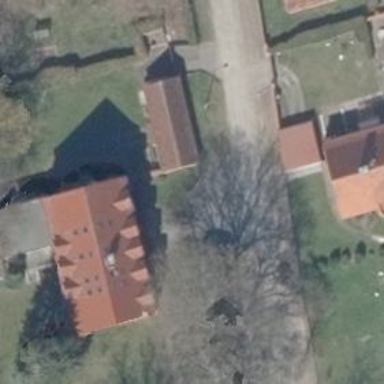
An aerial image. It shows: Guest house building.